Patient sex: M
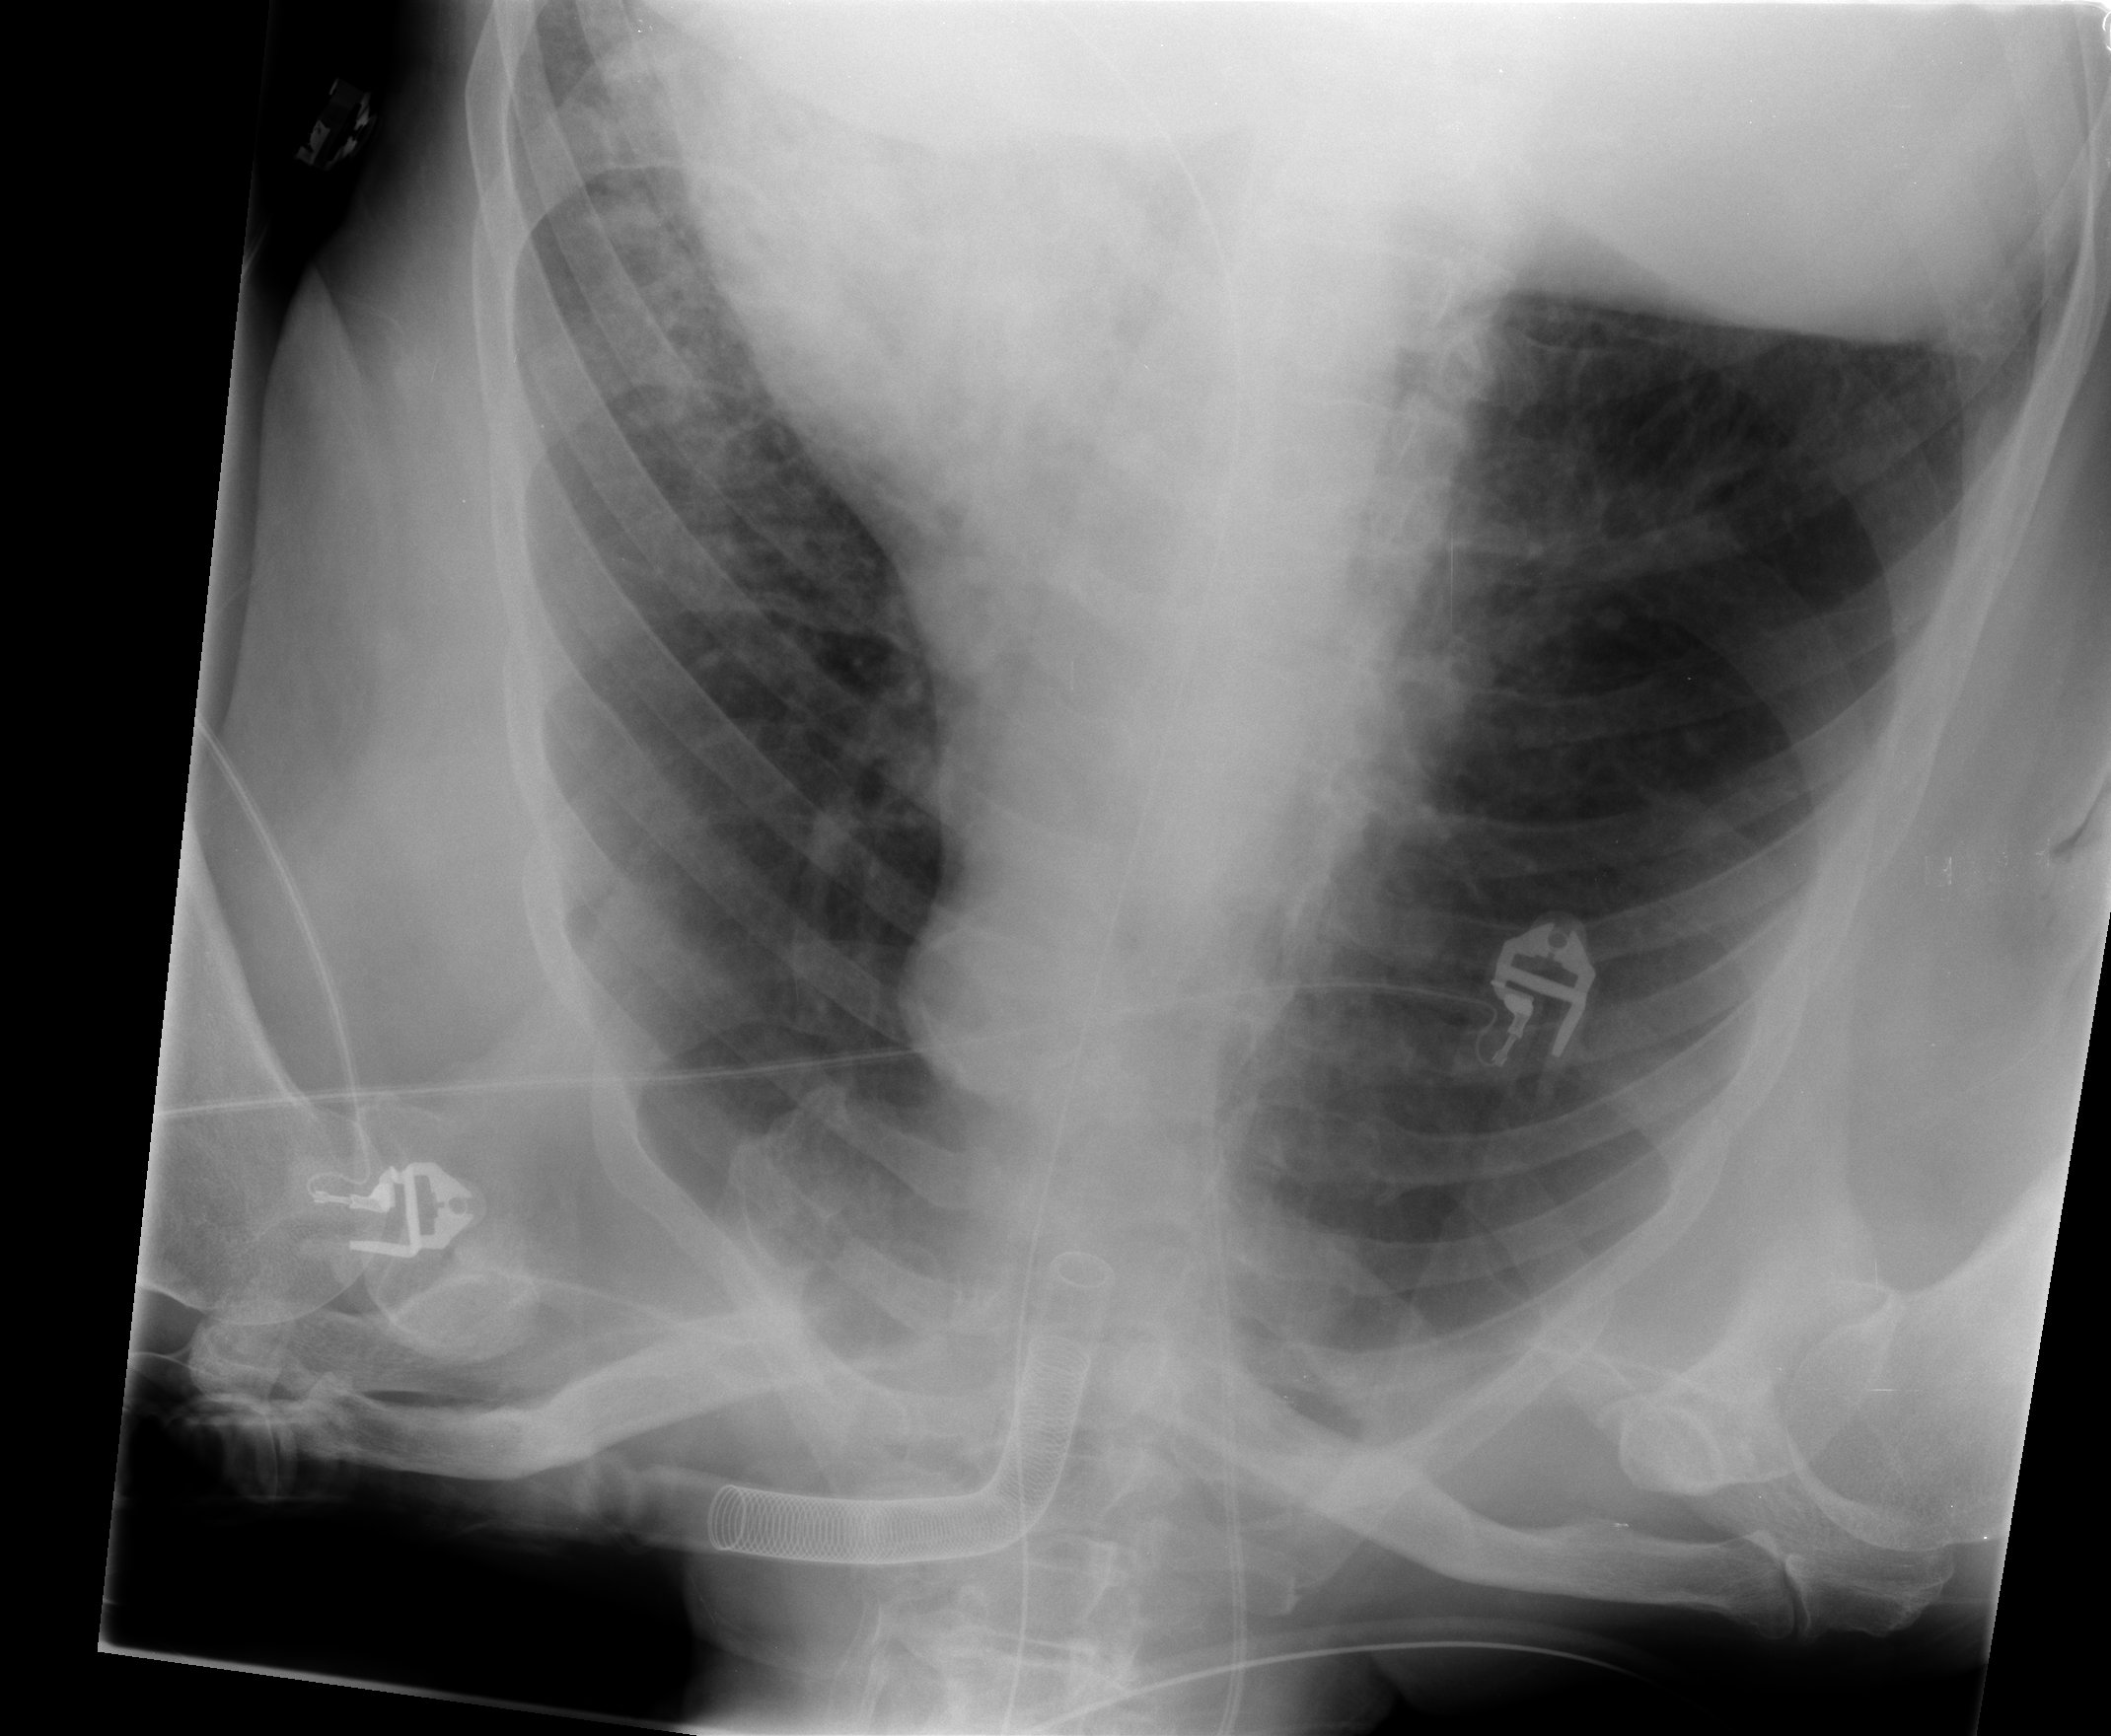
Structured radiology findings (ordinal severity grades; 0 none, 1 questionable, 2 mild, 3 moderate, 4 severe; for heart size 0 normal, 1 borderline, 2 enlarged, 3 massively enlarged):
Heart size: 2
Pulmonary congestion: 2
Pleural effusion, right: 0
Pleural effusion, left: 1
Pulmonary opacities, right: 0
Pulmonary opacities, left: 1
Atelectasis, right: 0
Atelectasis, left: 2